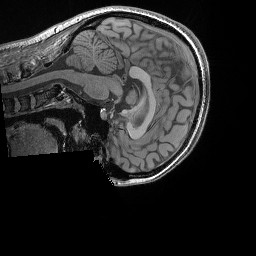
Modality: T1w
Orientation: sagittal
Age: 22
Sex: female
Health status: healthy
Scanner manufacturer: siemens
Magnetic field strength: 3 T
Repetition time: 0.02 s
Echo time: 0.00492 s